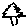
Label: tree